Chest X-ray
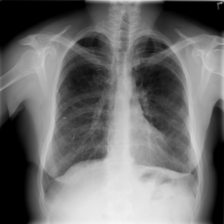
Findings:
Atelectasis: negative
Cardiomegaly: negative
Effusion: negative
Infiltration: negative
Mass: negative
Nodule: negative
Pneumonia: negative
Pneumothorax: negative
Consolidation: negative
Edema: negative
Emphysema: negative
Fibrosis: negative
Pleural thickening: negative
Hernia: negative